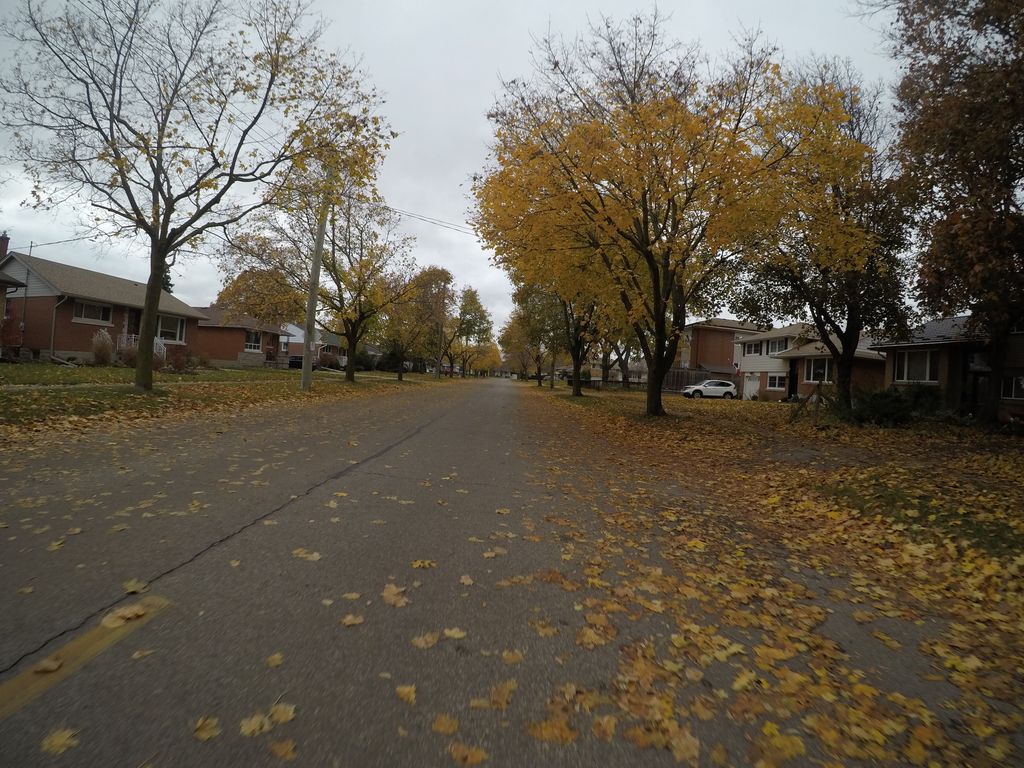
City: kitchener-waterloo